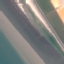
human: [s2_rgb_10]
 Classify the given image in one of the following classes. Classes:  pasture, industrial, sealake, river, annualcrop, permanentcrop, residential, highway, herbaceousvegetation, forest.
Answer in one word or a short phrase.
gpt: River